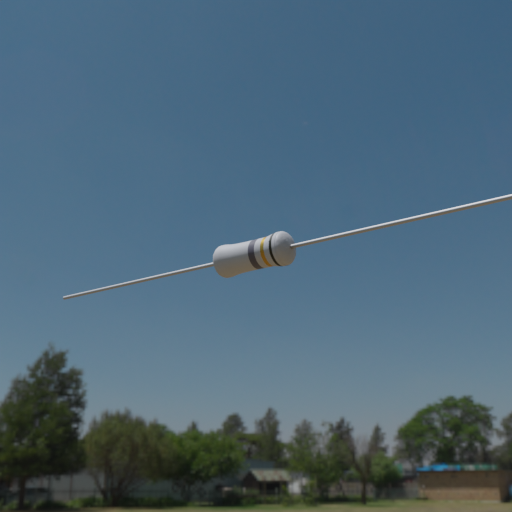
Resistor colour bands (in order): gray, gold, black